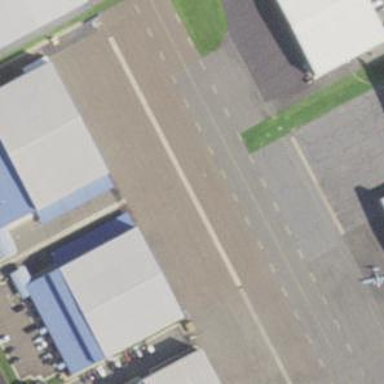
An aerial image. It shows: Hangar.